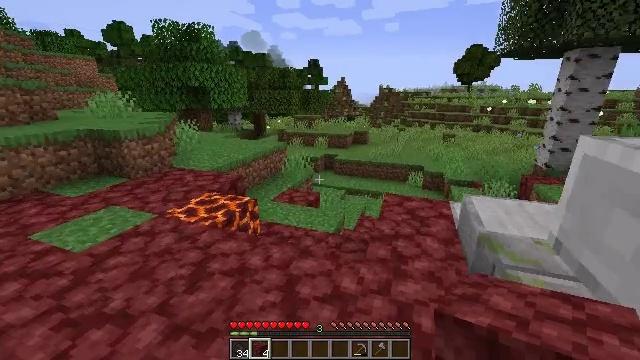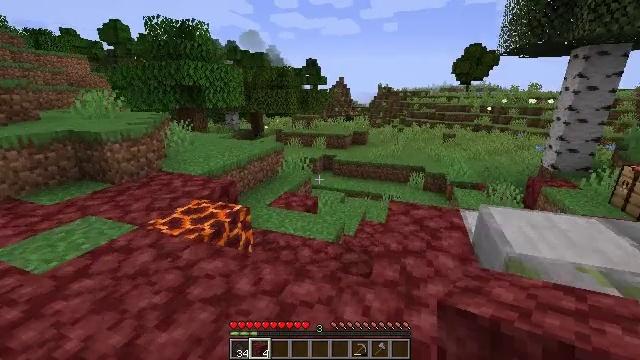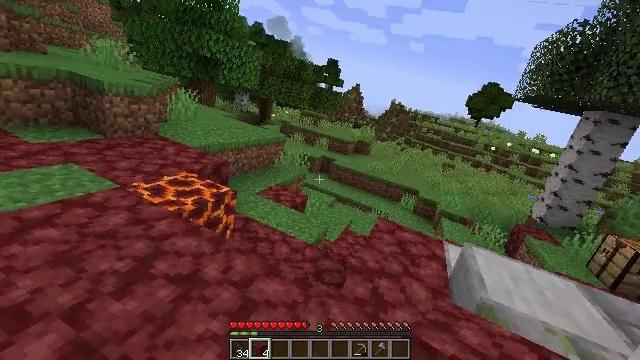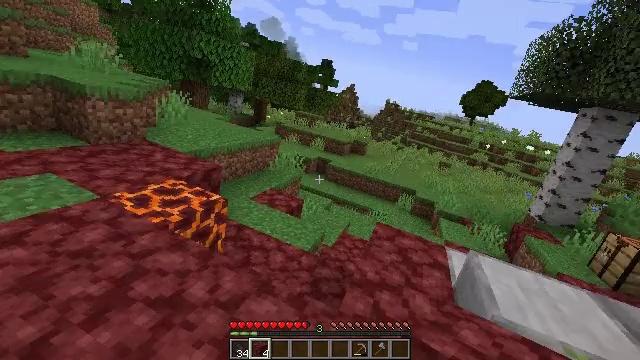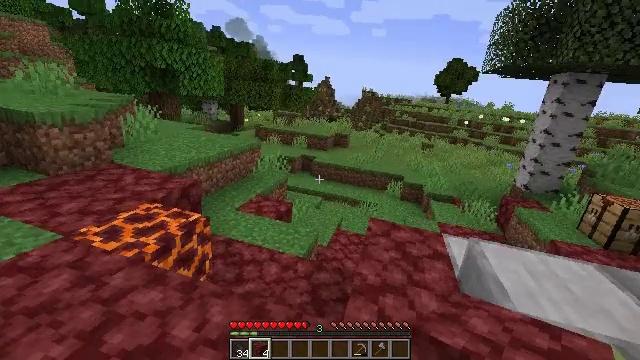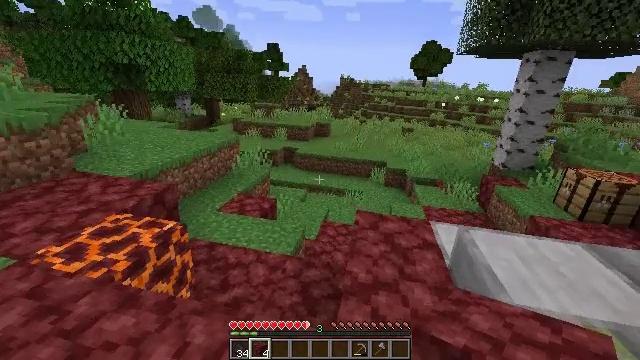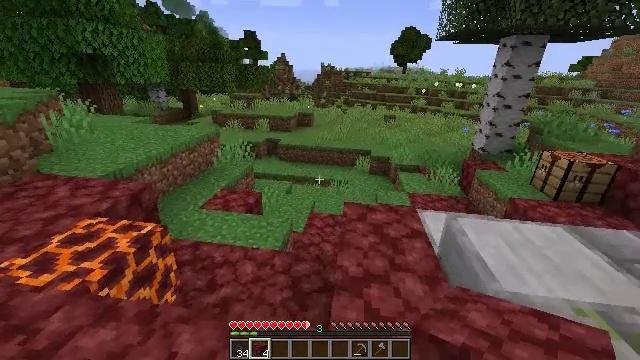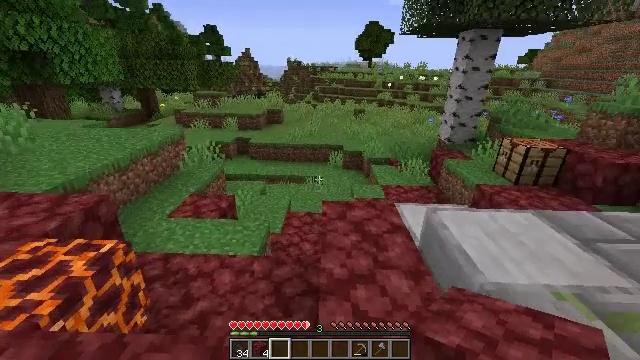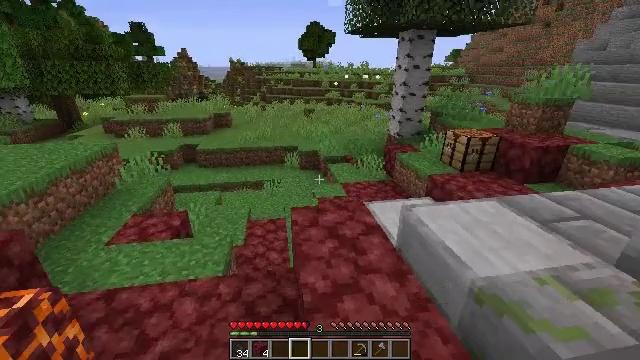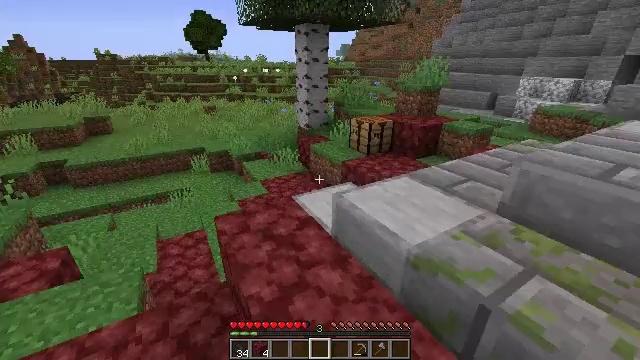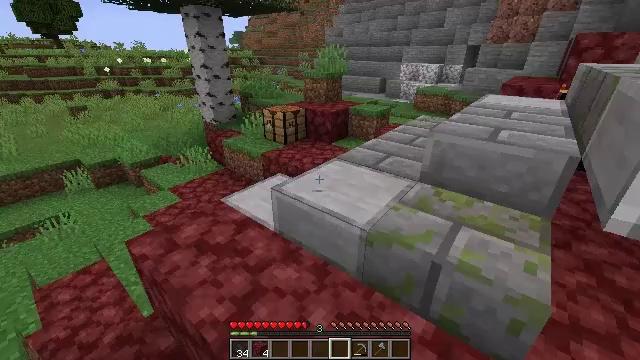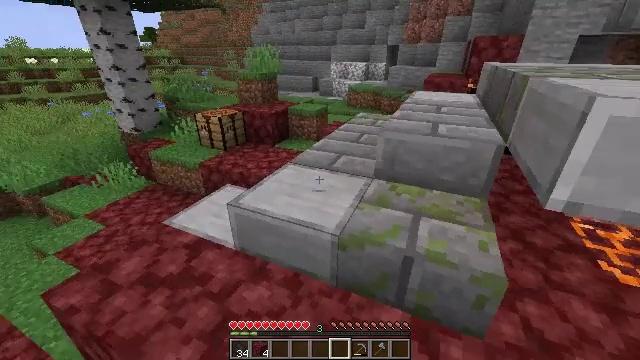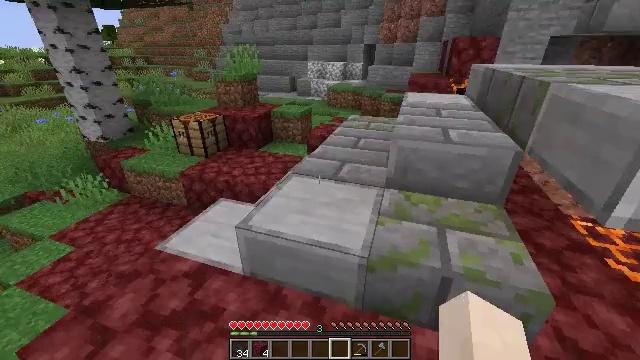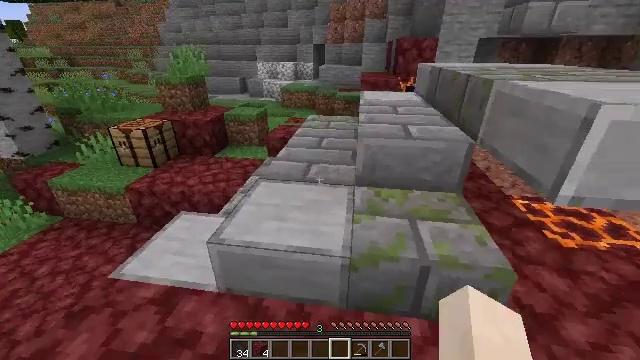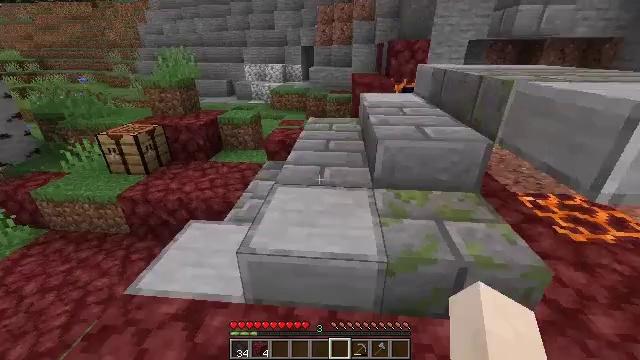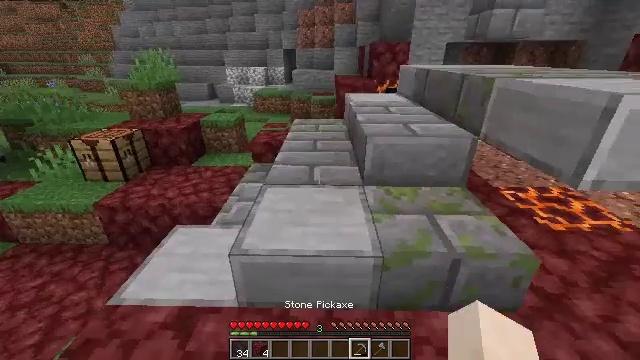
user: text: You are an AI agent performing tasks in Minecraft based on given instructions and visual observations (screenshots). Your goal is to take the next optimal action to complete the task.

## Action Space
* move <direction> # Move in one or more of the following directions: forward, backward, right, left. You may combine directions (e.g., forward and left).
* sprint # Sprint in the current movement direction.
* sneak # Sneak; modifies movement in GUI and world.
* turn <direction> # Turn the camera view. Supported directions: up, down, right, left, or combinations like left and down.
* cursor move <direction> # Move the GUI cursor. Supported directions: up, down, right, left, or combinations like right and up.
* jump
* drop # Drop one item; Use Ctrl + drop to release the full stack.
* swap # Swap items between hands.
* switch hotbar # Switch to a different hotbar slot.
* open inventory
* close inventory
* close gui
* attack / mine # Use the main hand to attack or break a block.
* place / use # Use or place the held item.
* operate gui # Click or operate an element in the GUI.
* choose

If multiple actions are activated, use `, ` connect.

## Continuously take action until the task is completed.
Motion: motion action
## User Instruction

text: Retrieve the smooth stone slab from the ground.
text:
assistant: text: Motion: move forward
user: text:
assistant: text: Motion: move forward, turn right
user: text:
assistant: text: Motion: move forward
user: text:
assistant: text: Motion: move forward, turn right
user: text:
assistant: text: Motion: move forward, turn right and down
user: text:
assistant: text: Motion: move forward and move left, turn right and down
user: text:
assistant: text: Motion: move forward and move left, turn right
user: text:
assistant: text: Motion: move forward and move left, turn right
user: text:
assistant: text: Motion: move forward and move left, turn right and down
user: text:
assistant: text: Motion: move forward and move left, turn right and down
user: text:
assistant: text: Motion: move forward and move left, turn right
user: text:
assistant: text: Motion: move forward and move left, turn right
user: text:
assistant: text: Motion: move left, turn right
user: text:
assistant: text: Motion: move left, turn right
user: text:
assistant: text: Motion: turn right
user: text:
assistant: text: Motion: turn left and up
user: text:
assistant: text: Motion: turn left and up
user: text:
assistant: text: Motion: no_op
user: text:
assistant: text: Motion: no_op
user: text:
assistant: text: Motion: move forward and move left
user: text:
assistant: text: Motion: move forward and move left
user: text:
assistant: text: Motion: move forward and move left
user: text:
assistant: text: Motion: move forward, turn left and down
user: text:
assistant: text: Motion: move forward, turn right
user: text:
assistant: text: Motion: move forward, turn right
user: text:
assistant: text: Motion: move forward, turn right
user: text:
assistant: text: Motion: move forward
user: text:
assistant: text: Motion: move forward
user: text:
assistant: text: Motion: move forward, turn right and down, jump
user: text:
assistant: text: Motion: move forward, turn right, jump